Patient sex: M
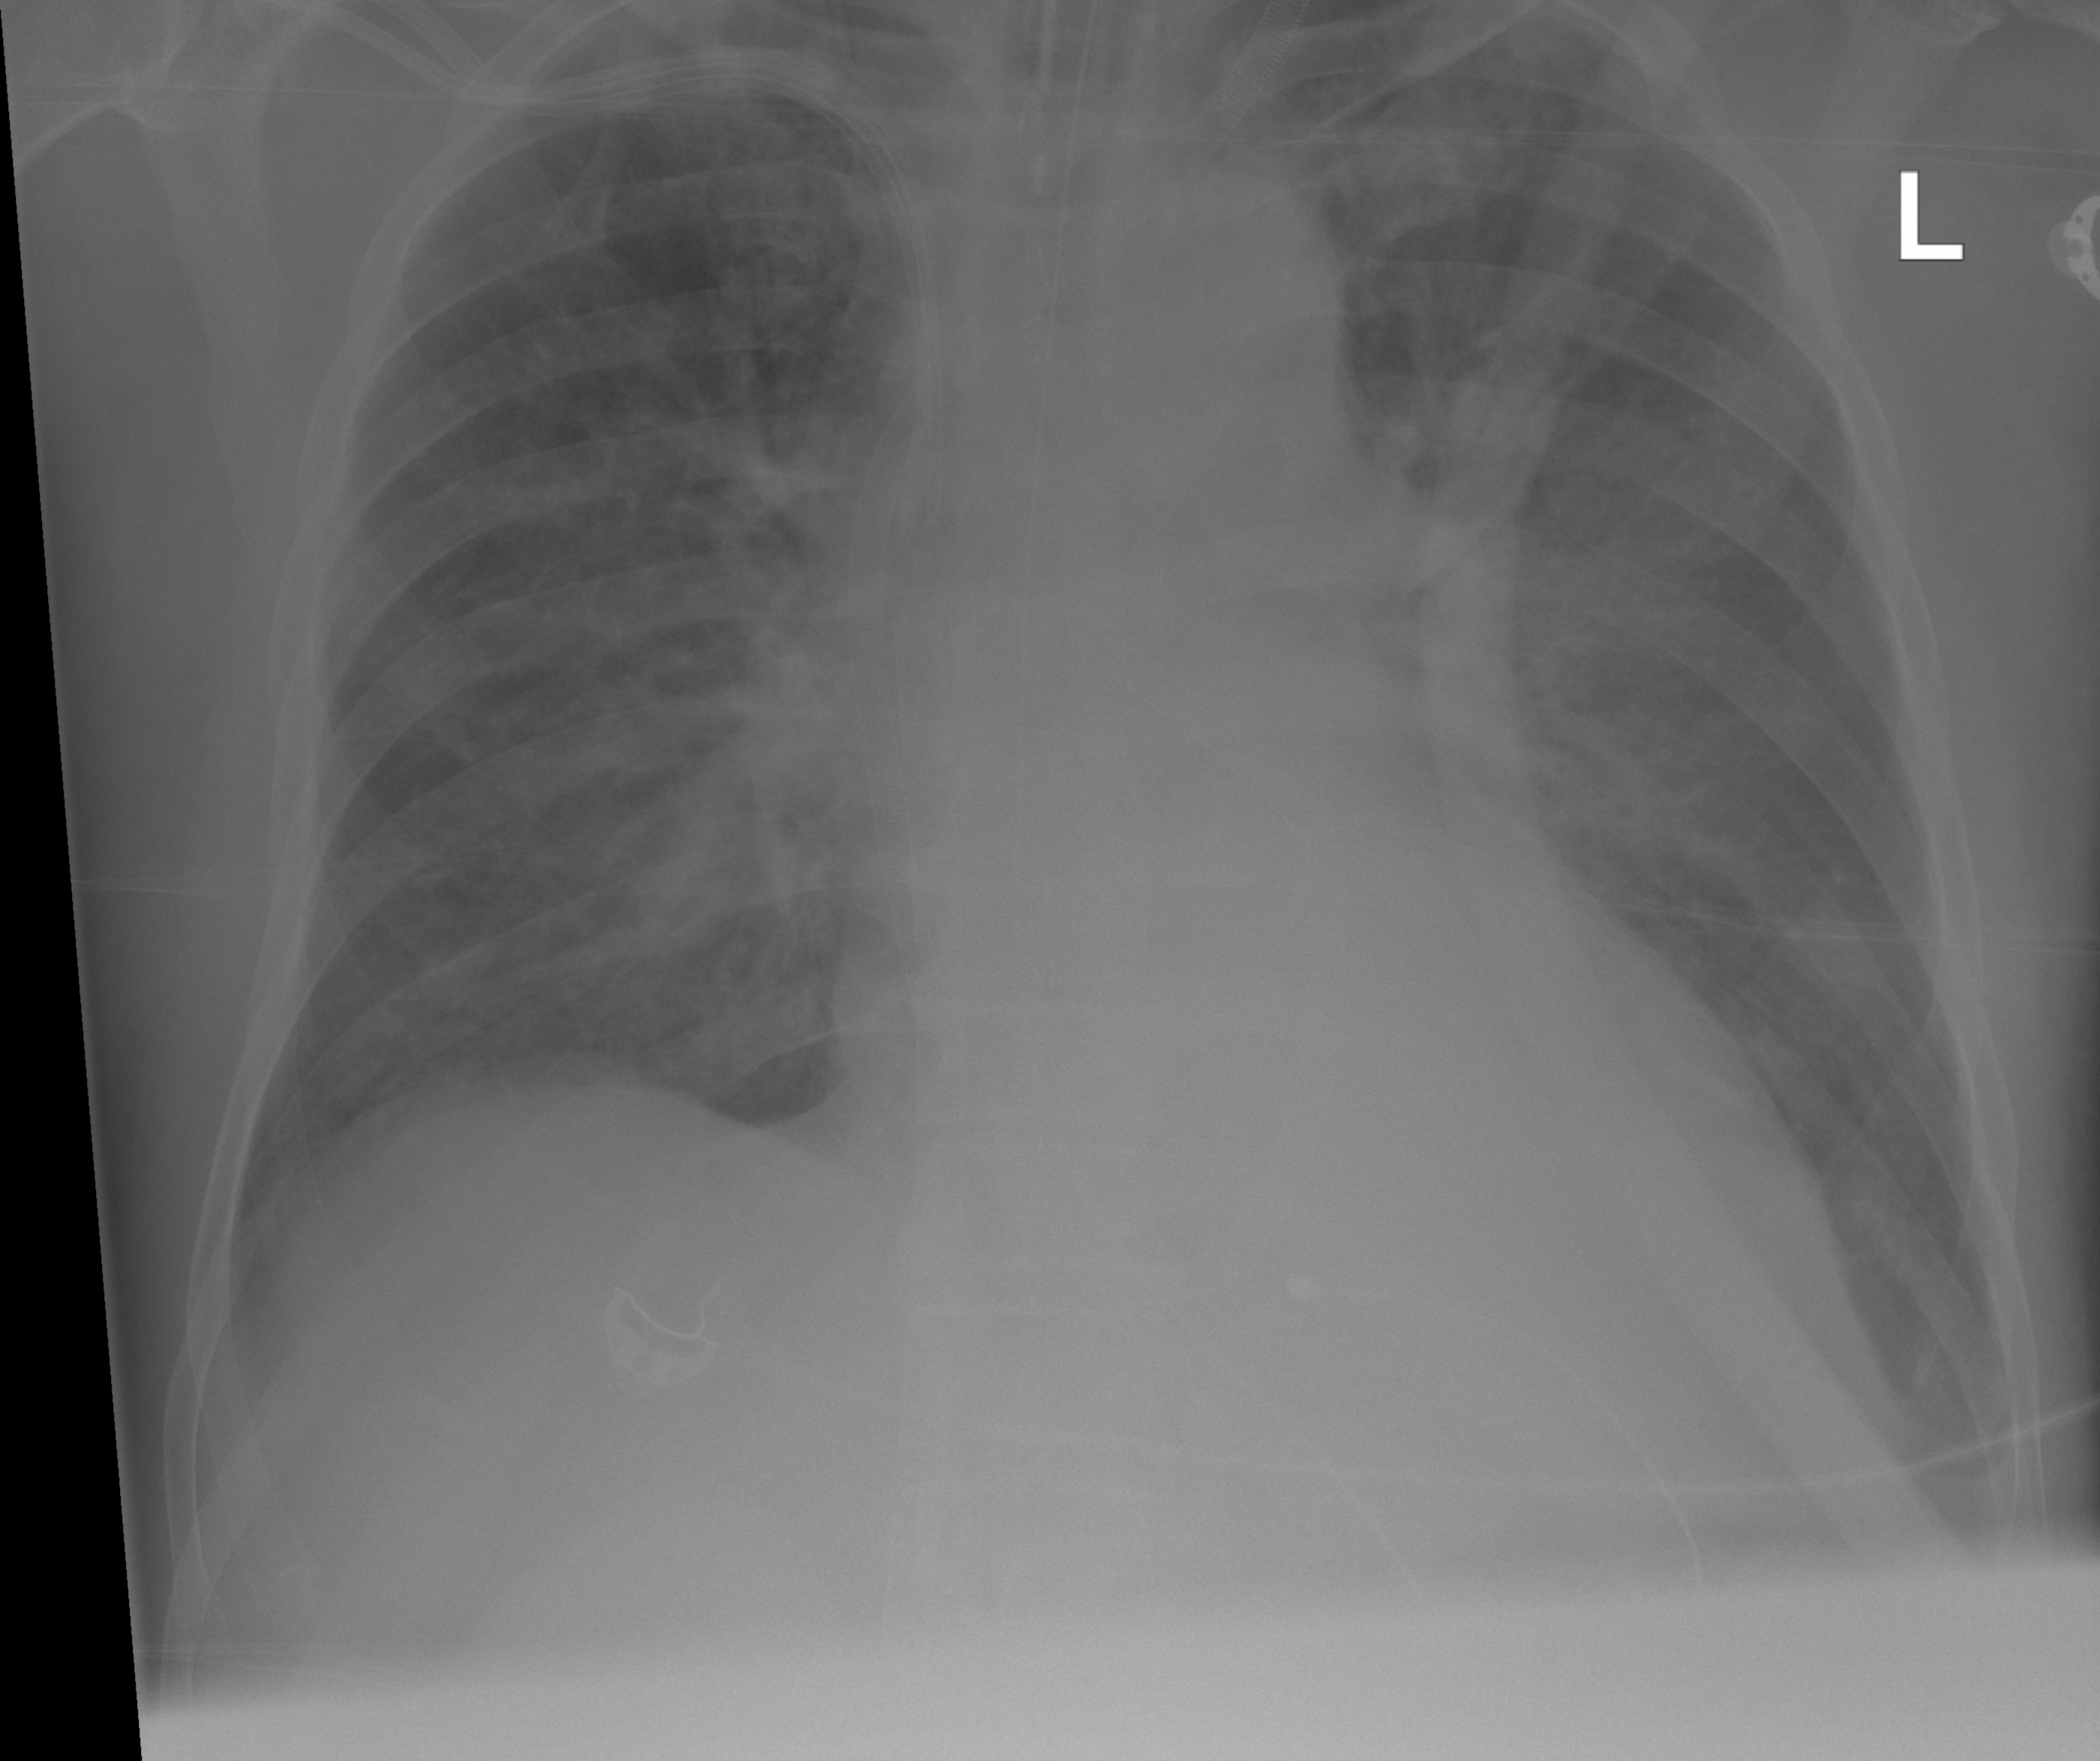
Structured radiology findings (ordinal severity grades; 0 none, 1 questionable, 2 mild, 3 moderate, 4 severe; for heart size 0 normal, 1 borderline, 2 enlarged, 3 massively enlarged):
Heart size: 0
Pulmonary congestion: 2
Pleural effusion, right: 0
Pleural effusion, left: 2
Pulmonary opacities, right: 2
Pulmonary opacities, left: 2
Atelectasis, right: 2
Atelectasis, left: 2